Question: I have a problem in regards to my project, as the title said: I can't access or instantiate newly created classes. I am using Visual Studio Community 2019, and this is the first time I encountered this problem.

Now, whenever I create a new class, let's say , I usually declare it as public, and within the namespace of the project. I added a simple function that returns a string. So, the code would be like this:
'''
using System;
using System.Collections.Generic;
using System.Linq;
using System.Web;
namespace CASAPI
{
public class MyClass
{
public string Weee()
{
return "weee";
}
}
}
'''
But whenever I call this class on my Controllers, I can't call the class.
'''
using CASAPI;
namespace CASAPI.Controllers.API
{
public class FingerprintController : ApiController
{
private readonly SerialPort _port;
public FingerprintController()
{
_port = new SerialPort();
}
[HttpPost]
[Route("api/sms/sendmessage")]
public IHttpActionResult SMSSendMessage(SMSVM smsData)
{
try
{
MyClass whut = new MyClass(); //errors here
return Ok();
}
catch (Exception e)
{
return BadRequest(e.ToString());
}
}
}
}
'''
I've been trying to rack my brains out as to what the problem is but I can't seem to find what is wrong, even though it looks so simple. Has anyone ever experienced this? And if so, how did you fix it?
Thank you in advance.
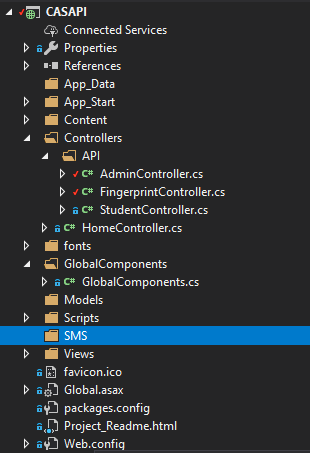
Answer: So, I was able to solve this by adding the new classes on my project, and restarting my Visual Studio.. It's a bit weird tho, but that's how I solved it.